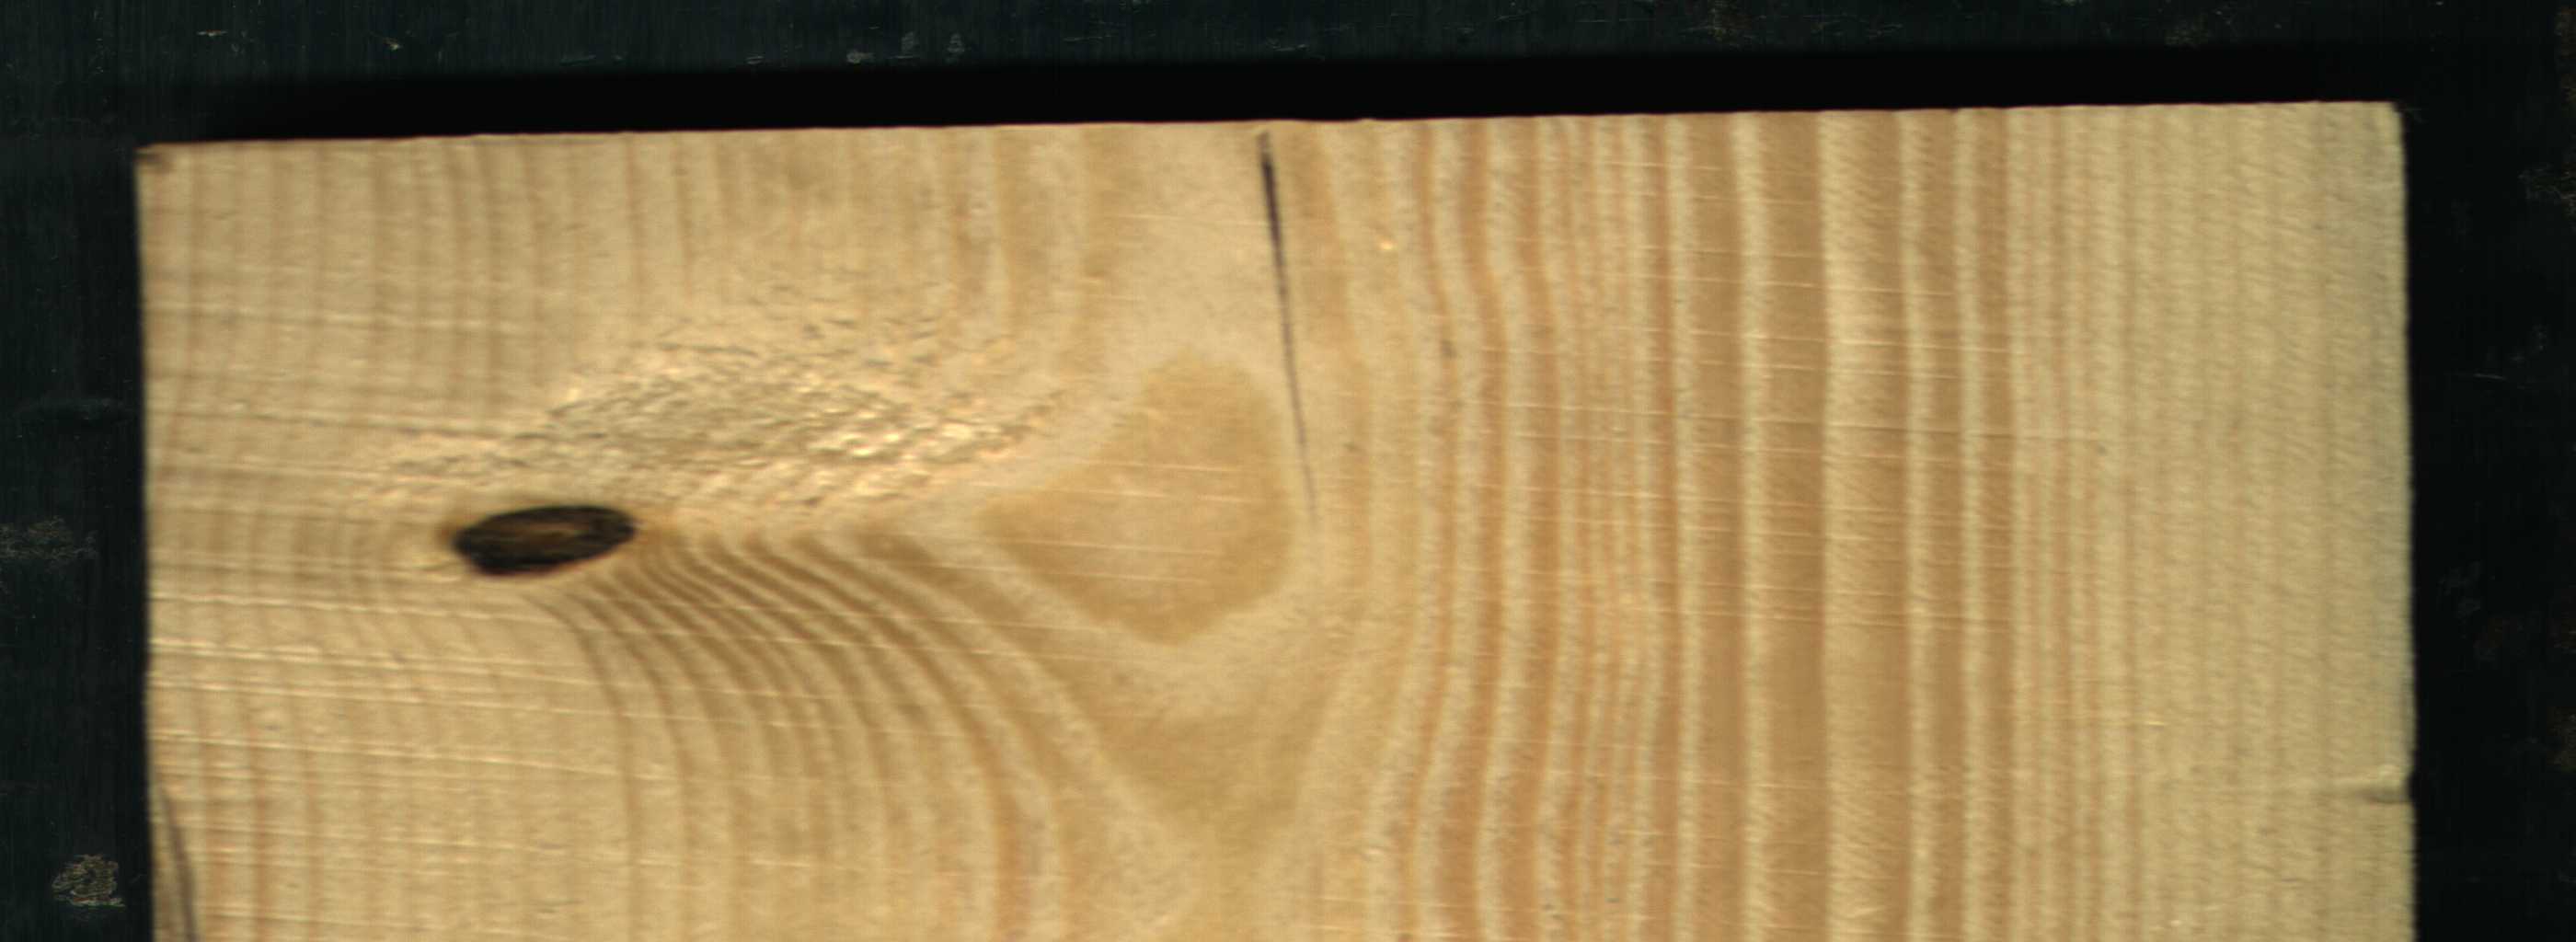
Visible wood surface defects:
Crack
Dead_Knot